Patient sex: F
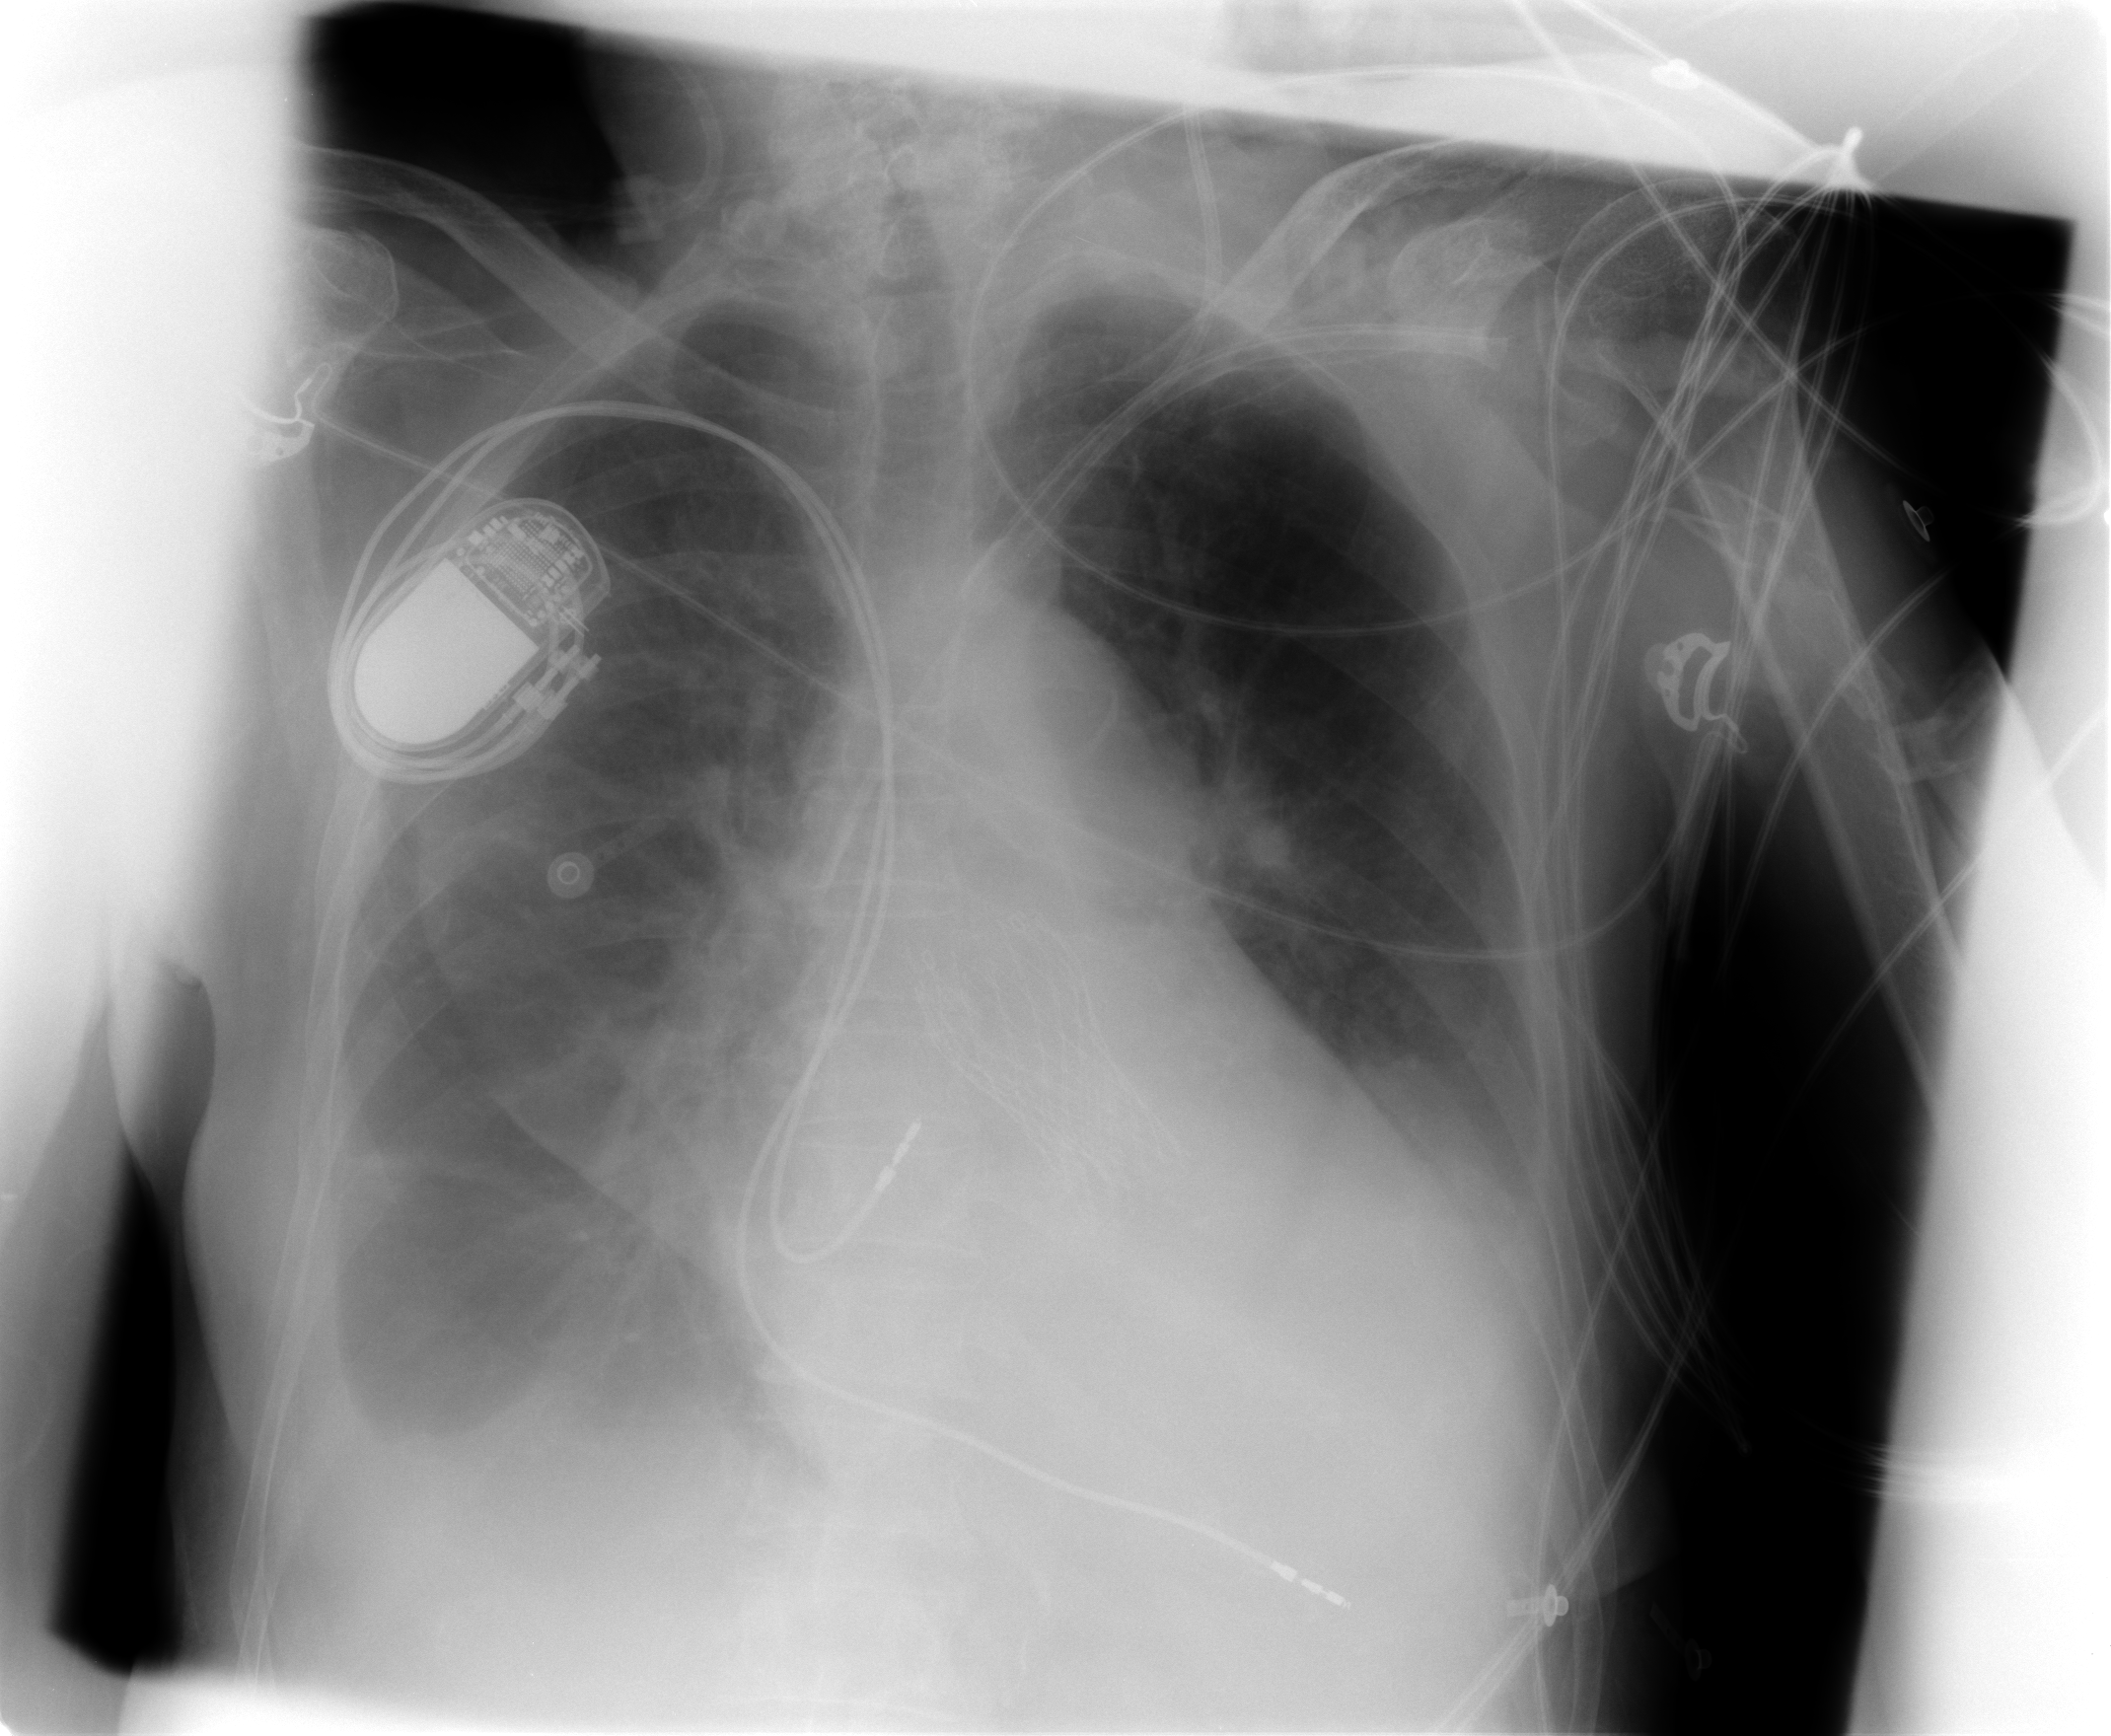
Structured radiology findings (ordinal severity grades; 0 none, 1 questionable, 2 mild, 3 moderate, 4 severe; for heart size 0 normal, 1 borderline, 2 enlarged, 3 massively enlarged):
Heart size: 2
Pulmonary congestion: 2
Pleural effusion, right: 3
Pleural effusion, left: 3
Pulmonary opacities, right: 2
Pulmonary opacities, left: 0
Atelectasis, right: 3
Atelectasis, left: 3